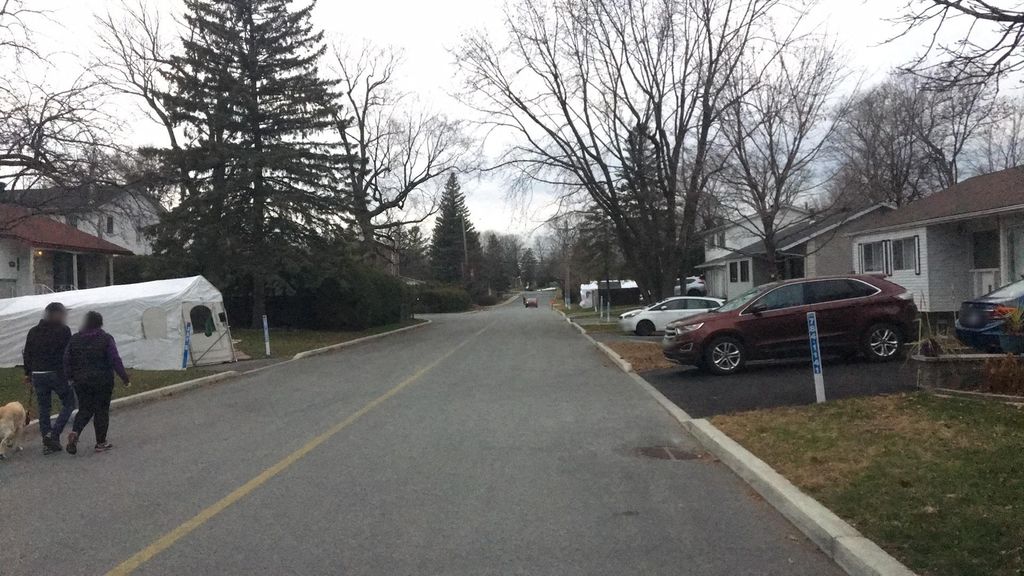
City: montreal